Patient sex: F
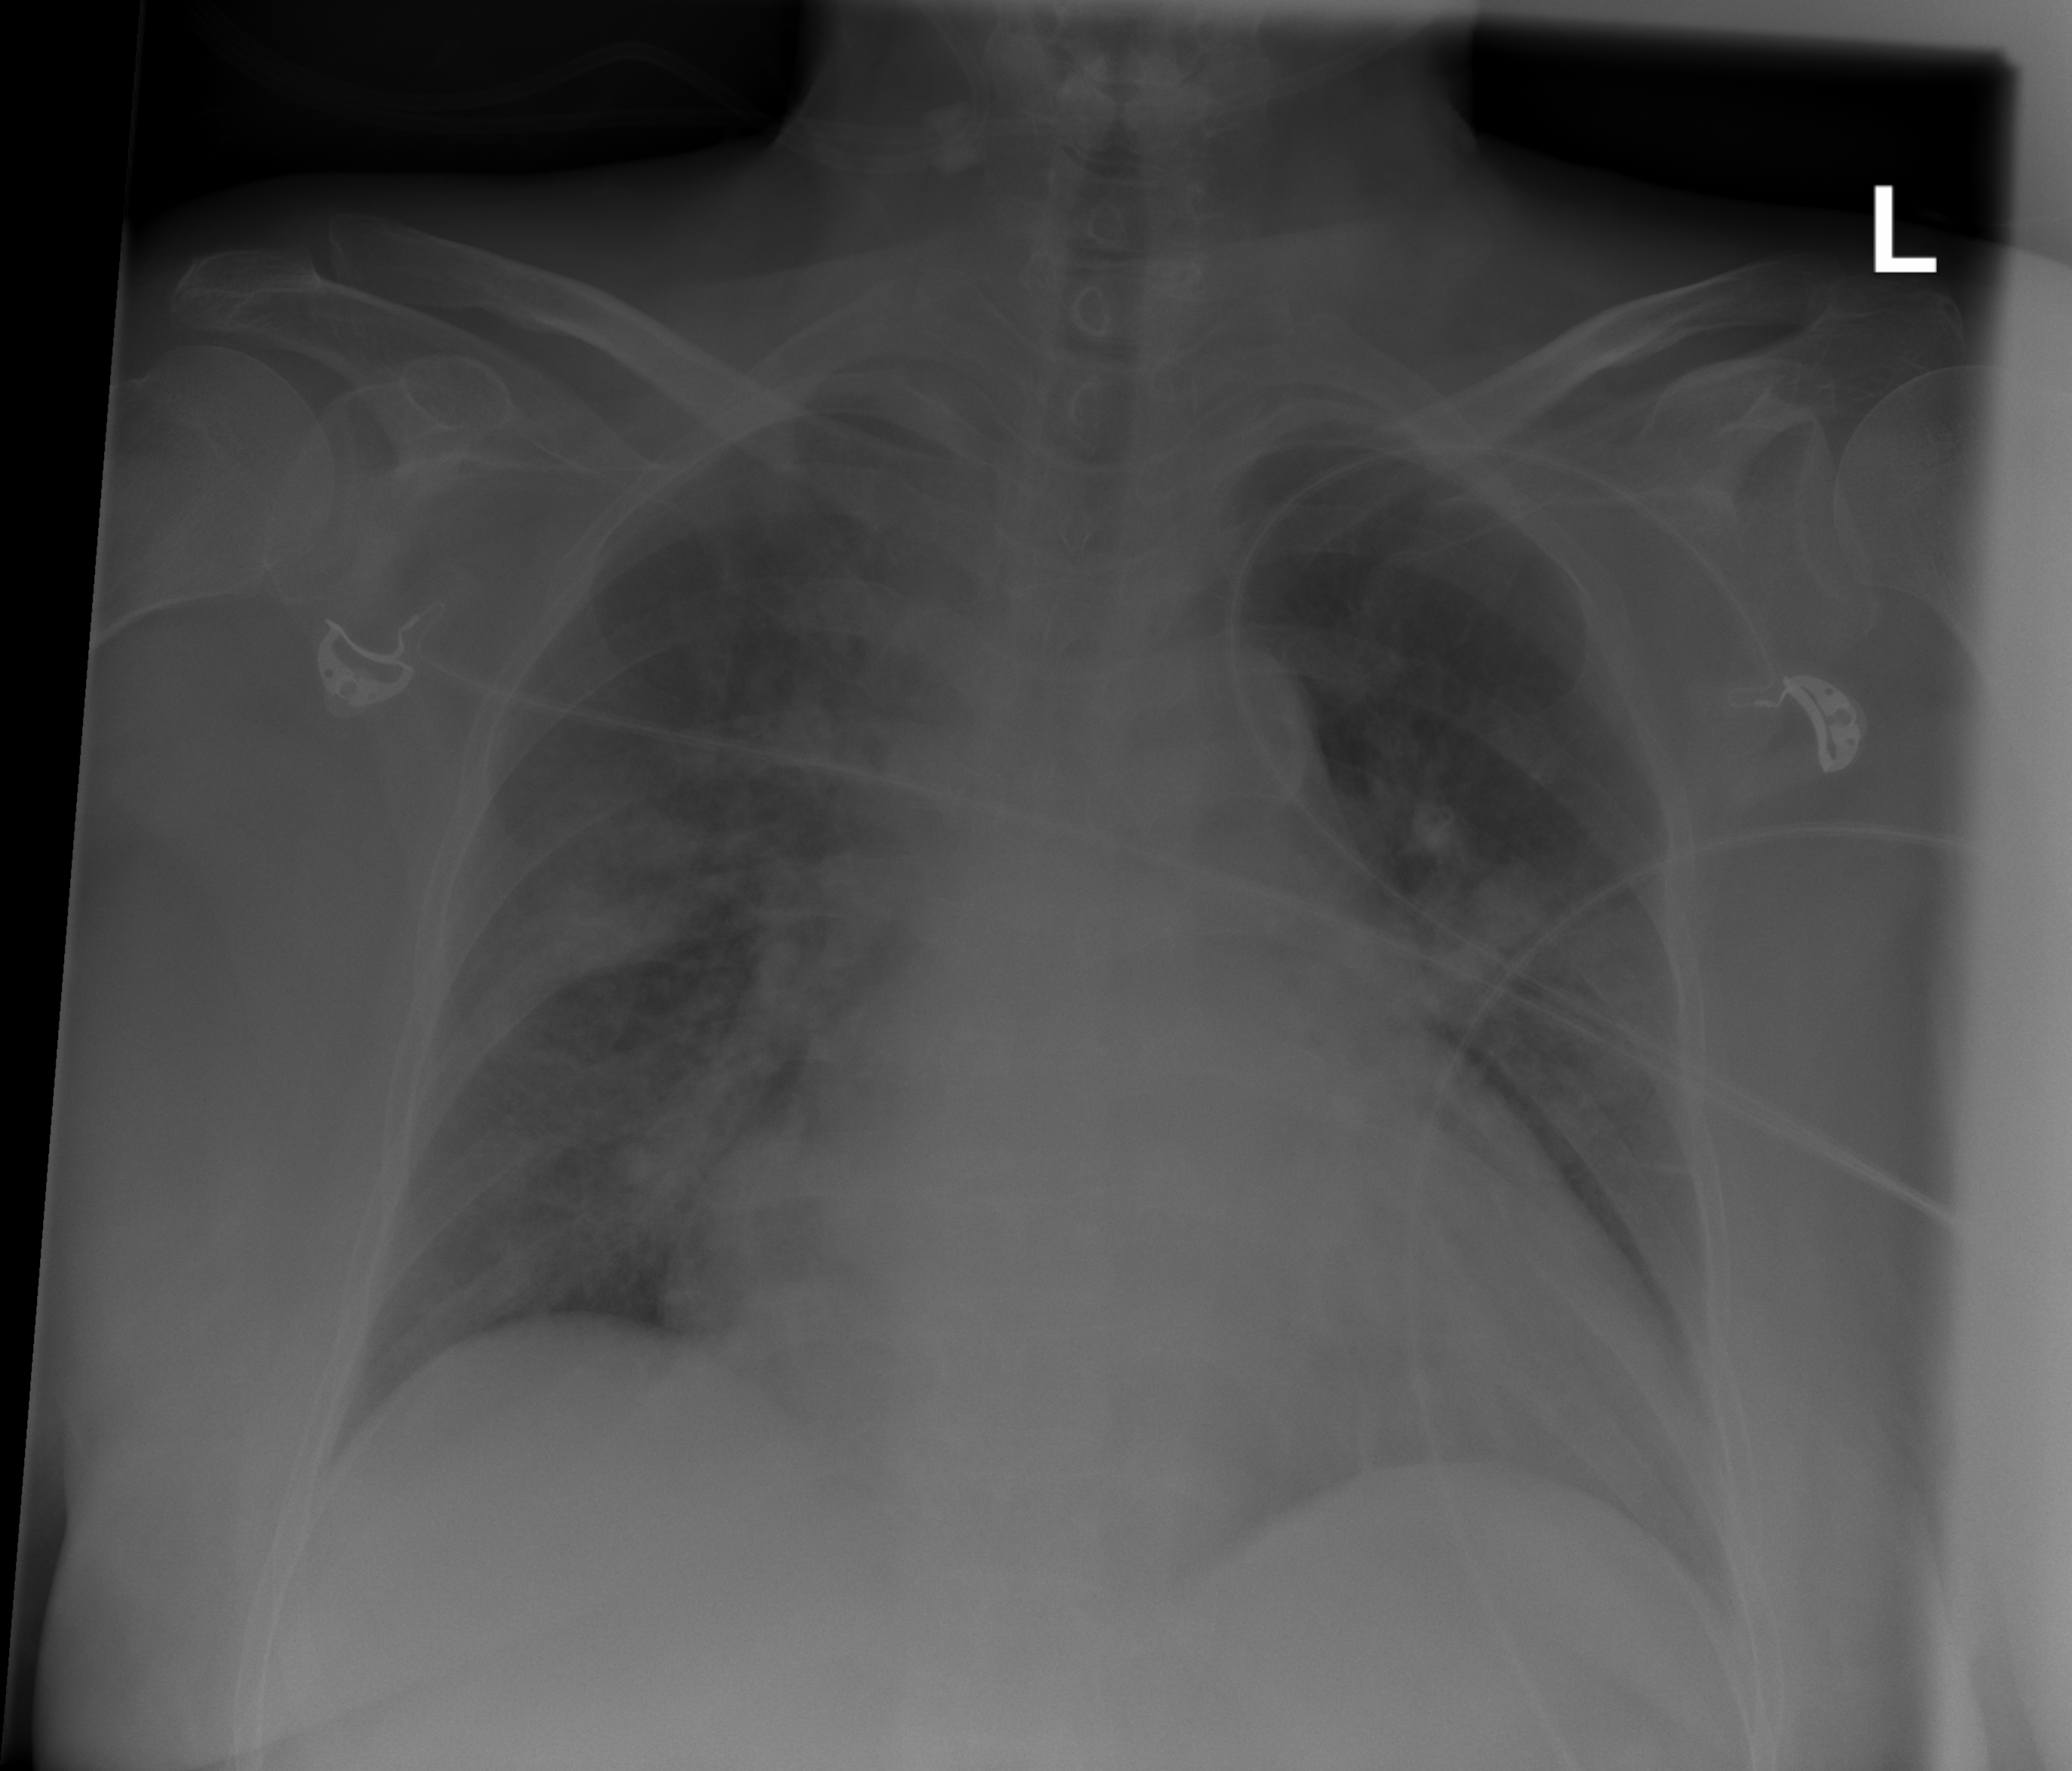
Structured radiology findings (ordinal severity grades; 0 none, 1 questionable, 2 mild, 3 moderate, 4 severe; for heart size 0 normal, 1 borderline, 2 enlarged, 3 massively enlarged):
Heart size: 3
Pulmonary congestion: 3
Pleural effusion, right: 0
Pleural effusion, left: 0
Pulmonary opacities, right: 3
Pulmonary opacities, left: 2
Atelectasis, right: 0
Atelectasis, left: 0